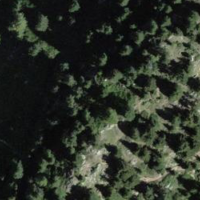
EUNIS habitat code: 43
Species observed at this site:
Ajuga pyramidalis